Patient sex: M
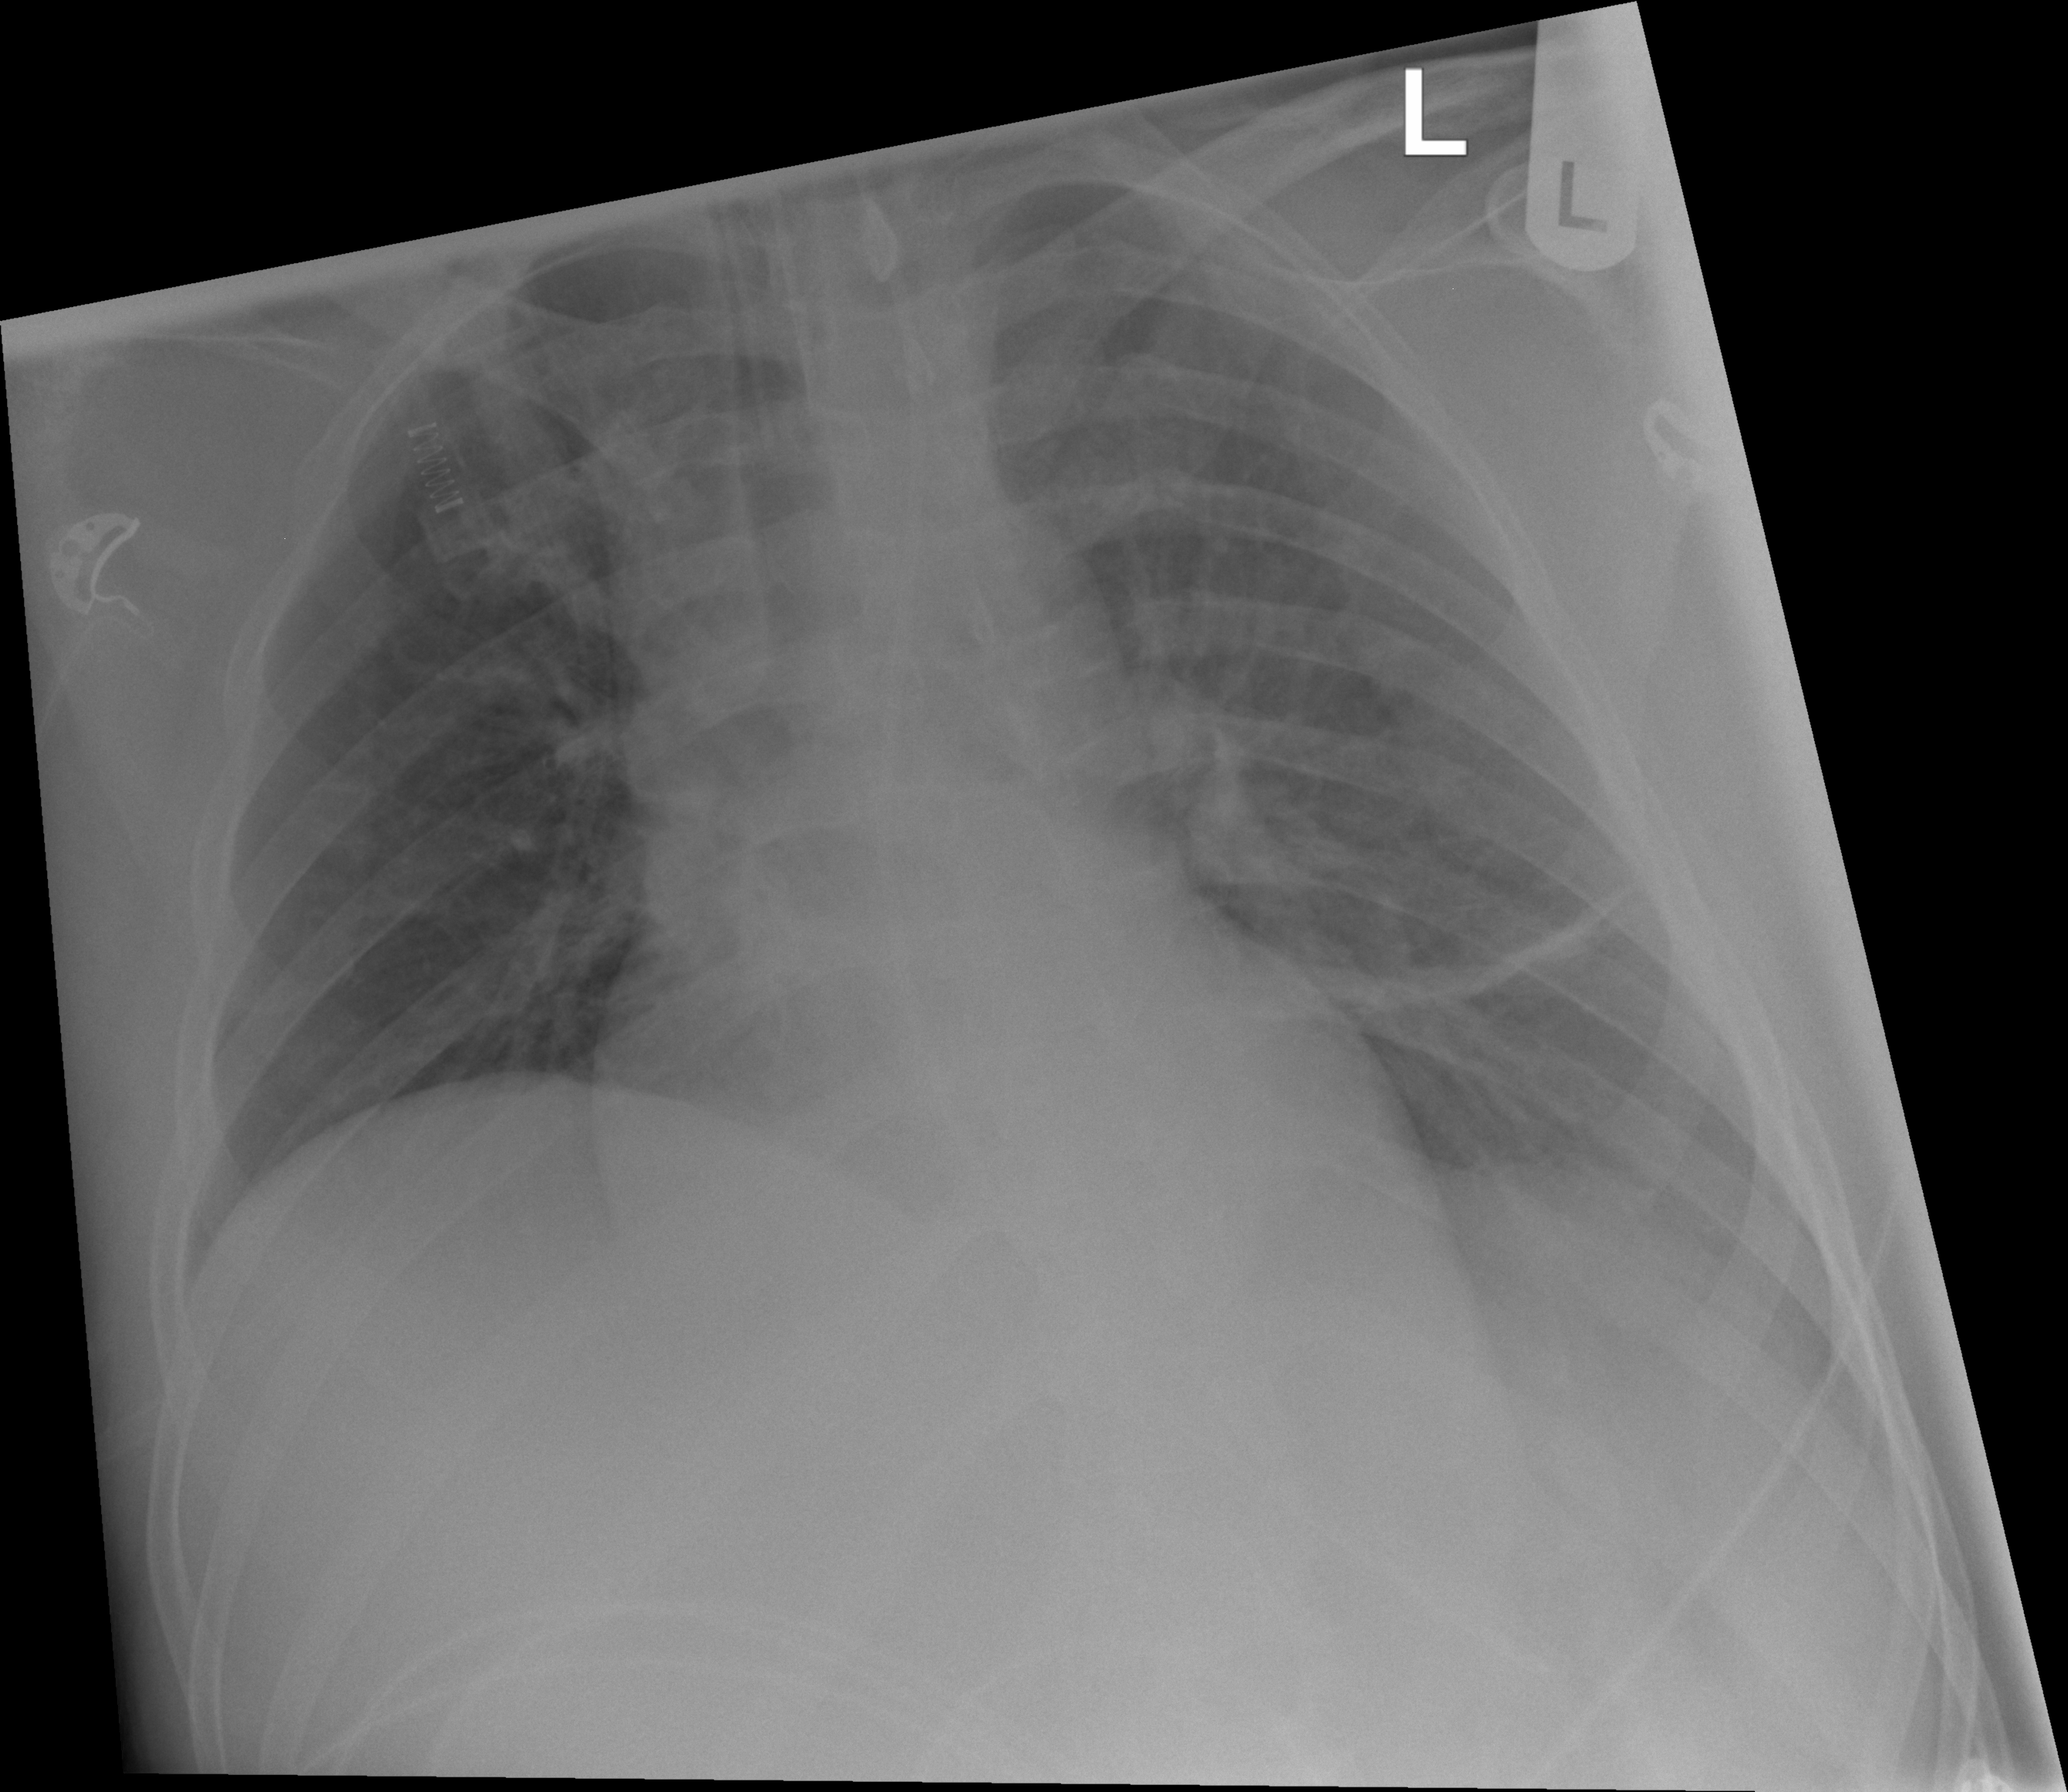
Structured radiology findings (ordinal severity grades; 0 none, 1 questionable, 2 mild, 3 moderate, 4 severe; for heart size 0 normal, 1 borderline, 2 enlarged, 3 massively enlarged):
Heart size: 0
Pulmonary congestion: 1
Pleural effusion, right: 0
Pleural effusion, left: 1
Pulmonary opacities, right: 0
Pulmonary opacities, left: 0
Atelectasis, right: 0
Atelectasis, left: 2